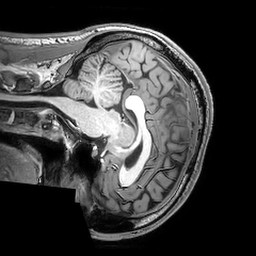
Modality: T1w
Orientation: sagittal
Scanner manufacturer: philips
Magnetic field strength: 3 T
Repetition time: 0.0074 s
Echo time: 0.003131 s